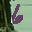
Label: 6